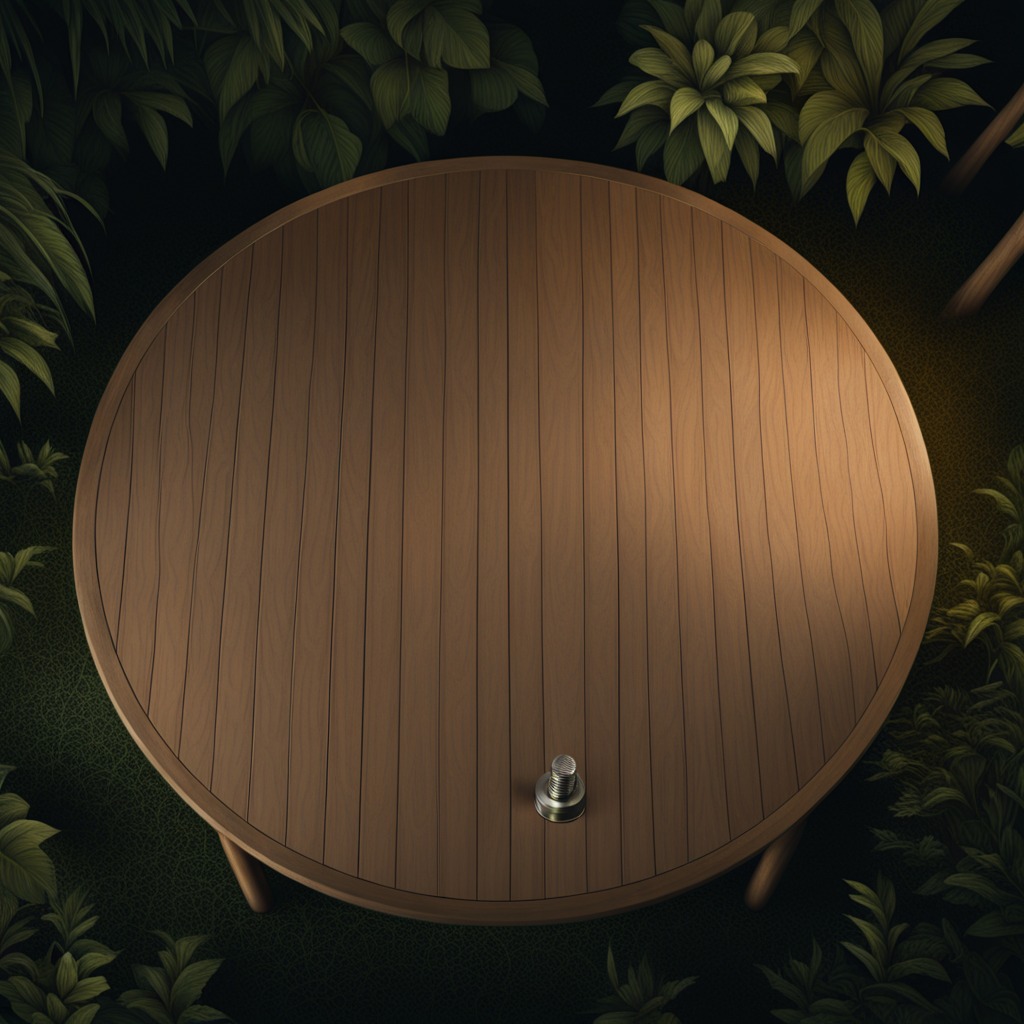
A metal screw is lying on a wooden table inside a jungle field workshop tent at night.